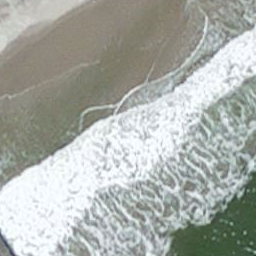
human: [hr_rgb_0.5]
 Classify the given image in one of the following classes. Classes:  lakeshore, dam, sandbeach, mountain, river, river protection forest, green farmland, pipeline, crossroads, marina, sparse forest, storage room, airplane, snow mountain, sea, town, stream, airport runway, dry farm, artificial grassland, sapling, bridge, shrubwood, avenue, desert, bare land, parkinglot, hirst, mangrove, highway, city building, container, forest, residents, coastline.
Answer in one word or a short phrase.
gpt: coastline